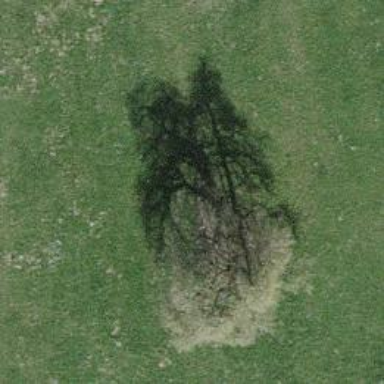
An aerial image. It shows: Single tag "natural: tree."